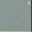
Piece: xx